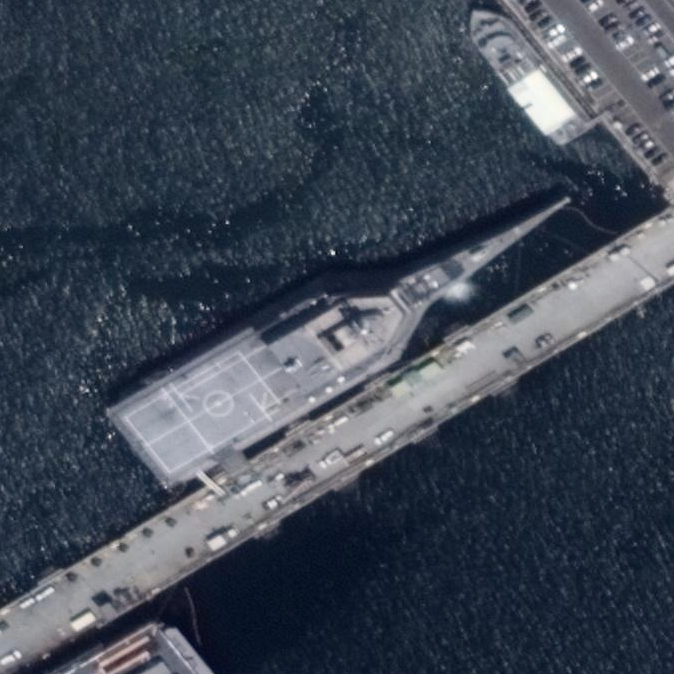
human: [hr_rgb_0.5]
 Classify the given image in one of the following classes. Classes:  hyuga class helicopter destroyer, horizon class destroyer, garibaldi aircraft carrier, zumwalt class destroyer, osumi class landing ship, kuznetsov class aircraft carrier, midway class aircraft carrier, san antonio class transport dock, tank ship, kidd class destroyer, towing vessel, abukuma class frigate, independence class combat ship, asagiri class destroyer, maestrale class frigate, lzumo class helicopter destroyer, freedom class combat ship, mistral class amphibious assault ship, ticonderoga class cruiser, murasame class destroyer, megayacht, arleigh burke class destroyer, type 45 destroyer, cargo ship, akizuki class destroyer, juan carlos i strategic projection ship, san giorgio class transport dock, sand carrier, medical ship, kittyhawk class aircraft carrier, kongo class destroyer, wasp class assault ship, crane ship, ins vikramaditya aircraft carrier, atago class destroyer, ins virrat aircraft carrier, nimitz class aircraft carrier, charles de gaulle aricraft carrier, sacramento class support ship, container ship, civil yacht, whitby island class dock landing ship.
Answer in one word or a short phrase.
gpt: Independence class combat ship